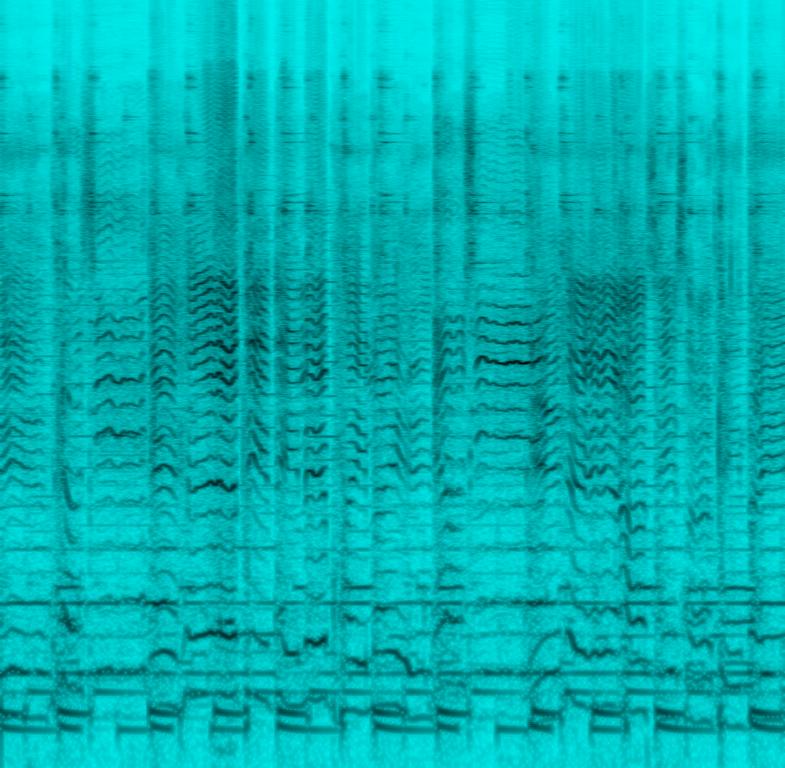
The low quality recording features a traditional song that consists of a flat male vocal, alongside monotone female vocal, singing over sustained strings melody, wooden percussion, shimmering shakers and some claps. It sounds passionate and the recording is in mono and noisy.